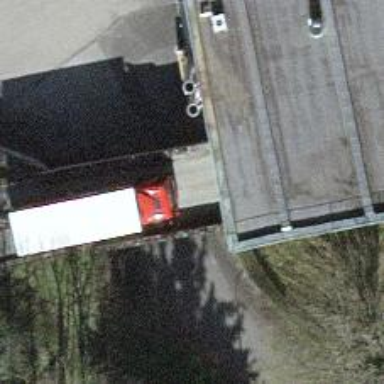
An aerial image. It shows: Driveway bridge over service road.